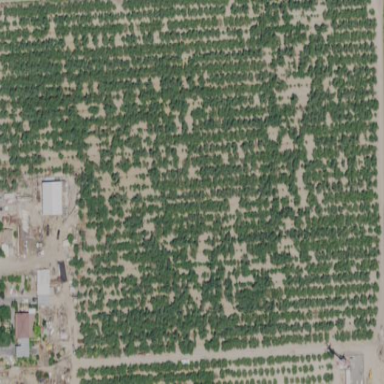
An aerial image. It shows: Orchard filled with almond trees.